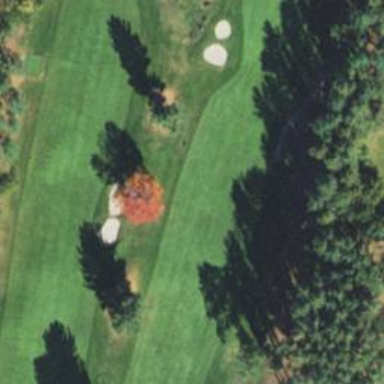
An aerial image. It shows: Grassy area designated as golf fairway.